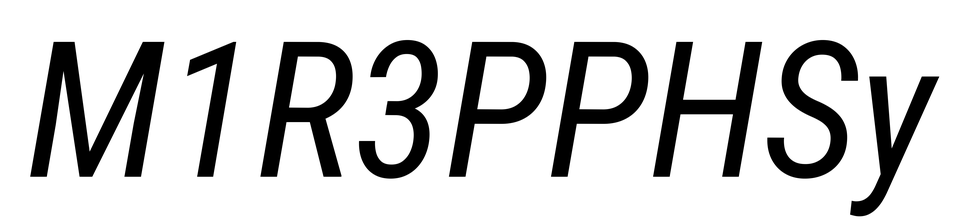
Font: Roboto-Italic_Condensed_Italic